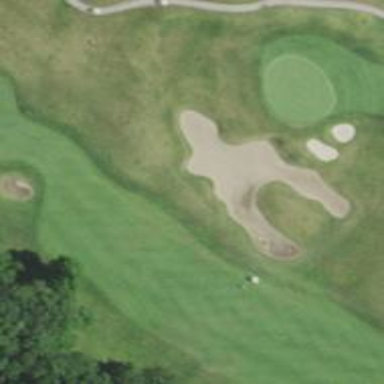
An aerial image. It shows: Golf bunker filled with natural sand.